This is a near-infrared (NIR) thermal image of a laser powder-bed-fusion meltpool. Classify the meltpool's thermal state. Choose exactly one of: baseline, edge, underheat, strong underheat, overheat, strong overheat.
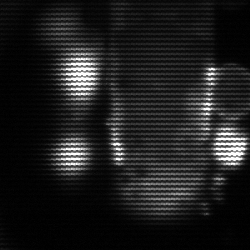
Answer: strong underheat